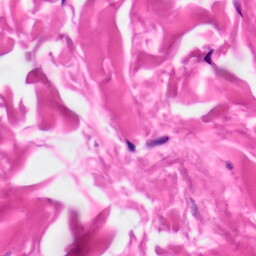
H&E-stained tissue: Skin